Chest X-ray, PA view. Patient: 59 years old, sex F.
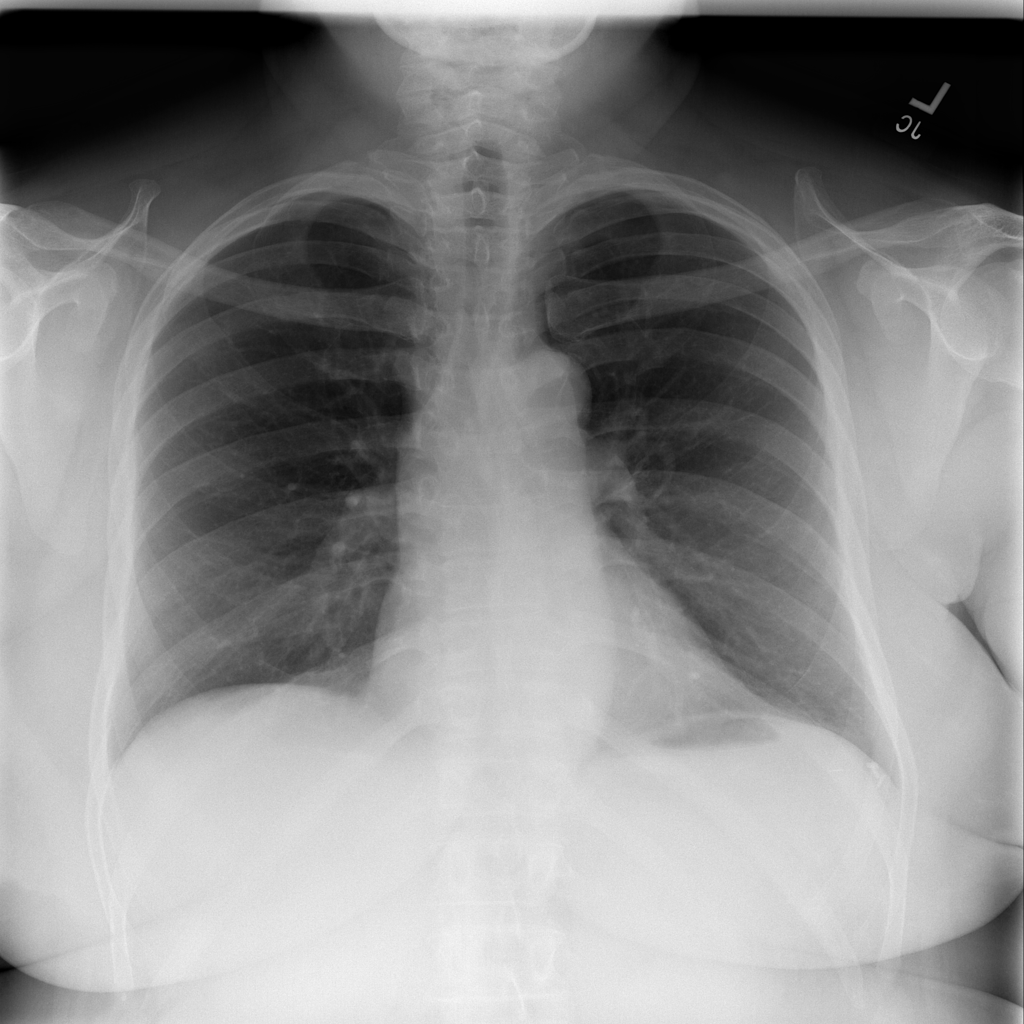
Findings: No Finding